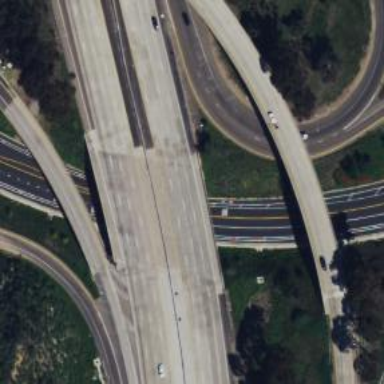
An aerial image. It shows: Motorway bridge.